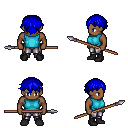
a pixel art fantasy rpg character, male body template, human, dark skin, teal sleeveless shirt, metal pants, blue short bangs hairstyle, black shoes, spear, four views (front, back, left, right), 2x2 character sprite sheet, small pixel art, hard edges, no anti-aliasing